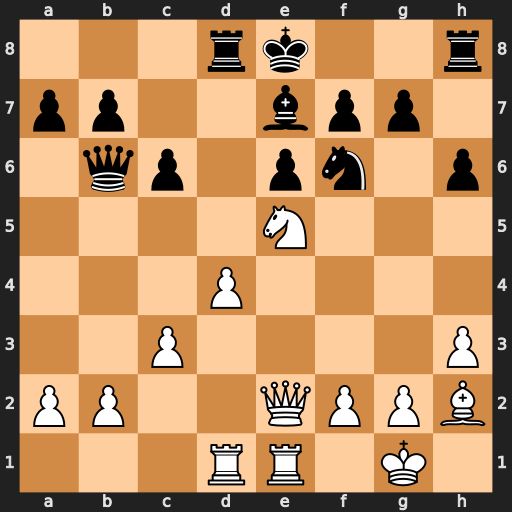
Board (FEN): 3rk2r/pp2bpp1/1qp1pn1p/4N3/3P4/2P4P/PP2QPPB/3RR1K1
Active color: w
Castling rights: k
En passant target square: -
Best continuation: Nxf7 Kxf7 Qxe6+ Kg6 Qxe7